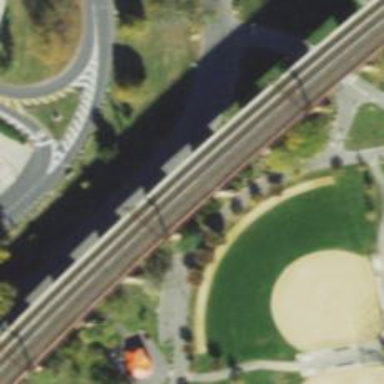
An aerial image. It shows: Railway bridge leading to railway yard.